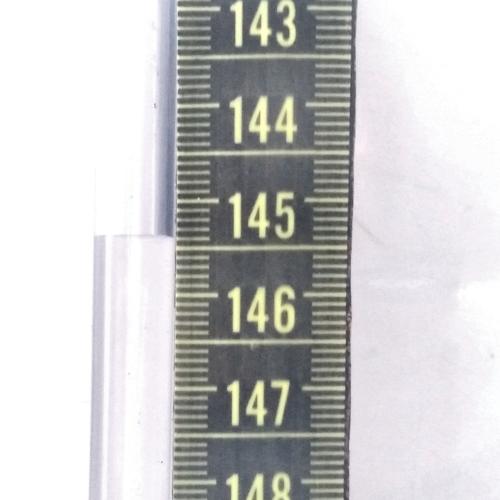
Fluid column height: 145.4 cm